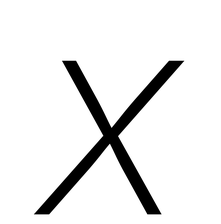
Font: Inter-Italic_ExtraLight_Italic